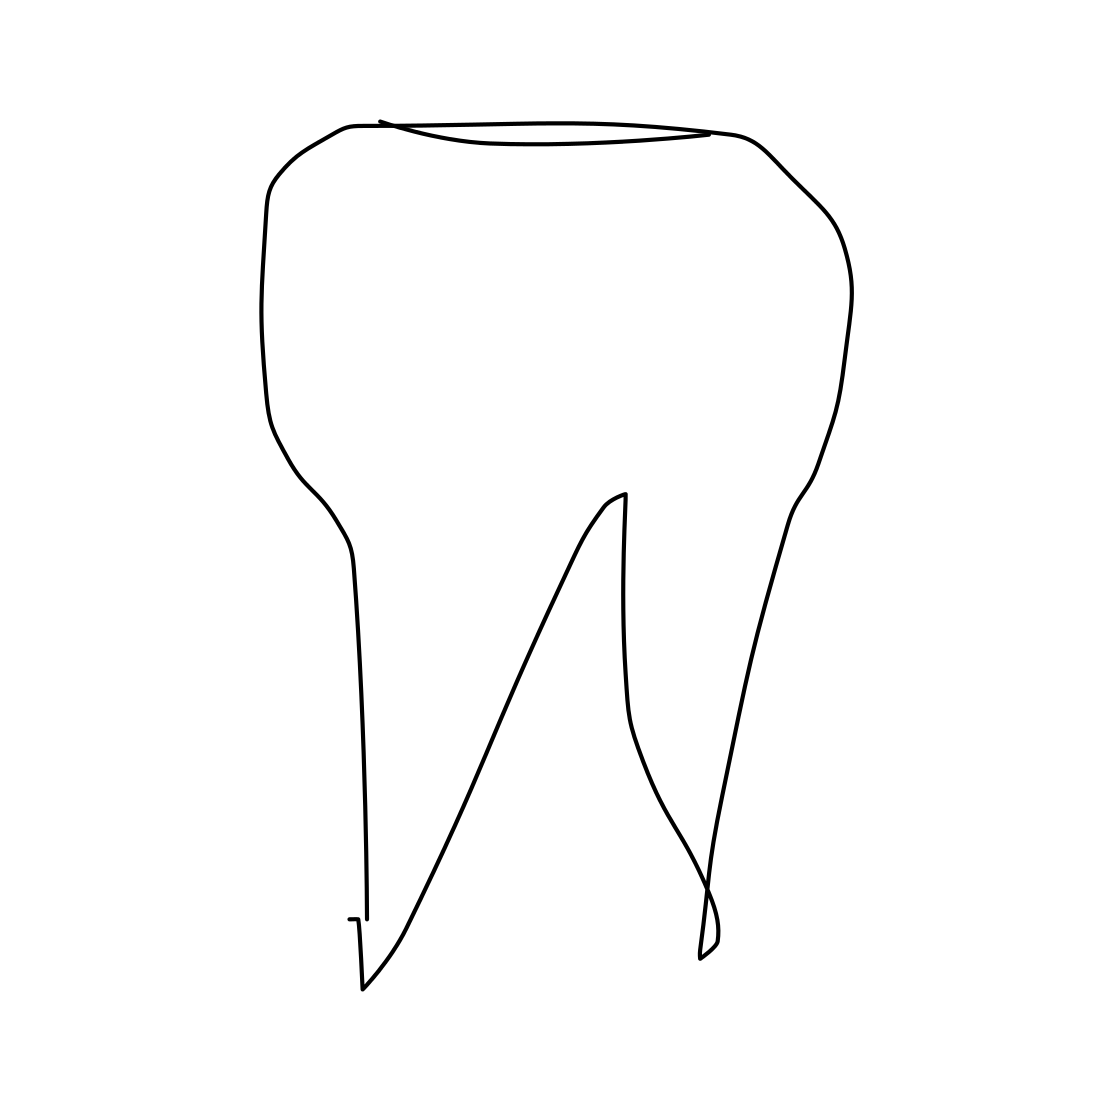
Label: tooth